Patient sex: M
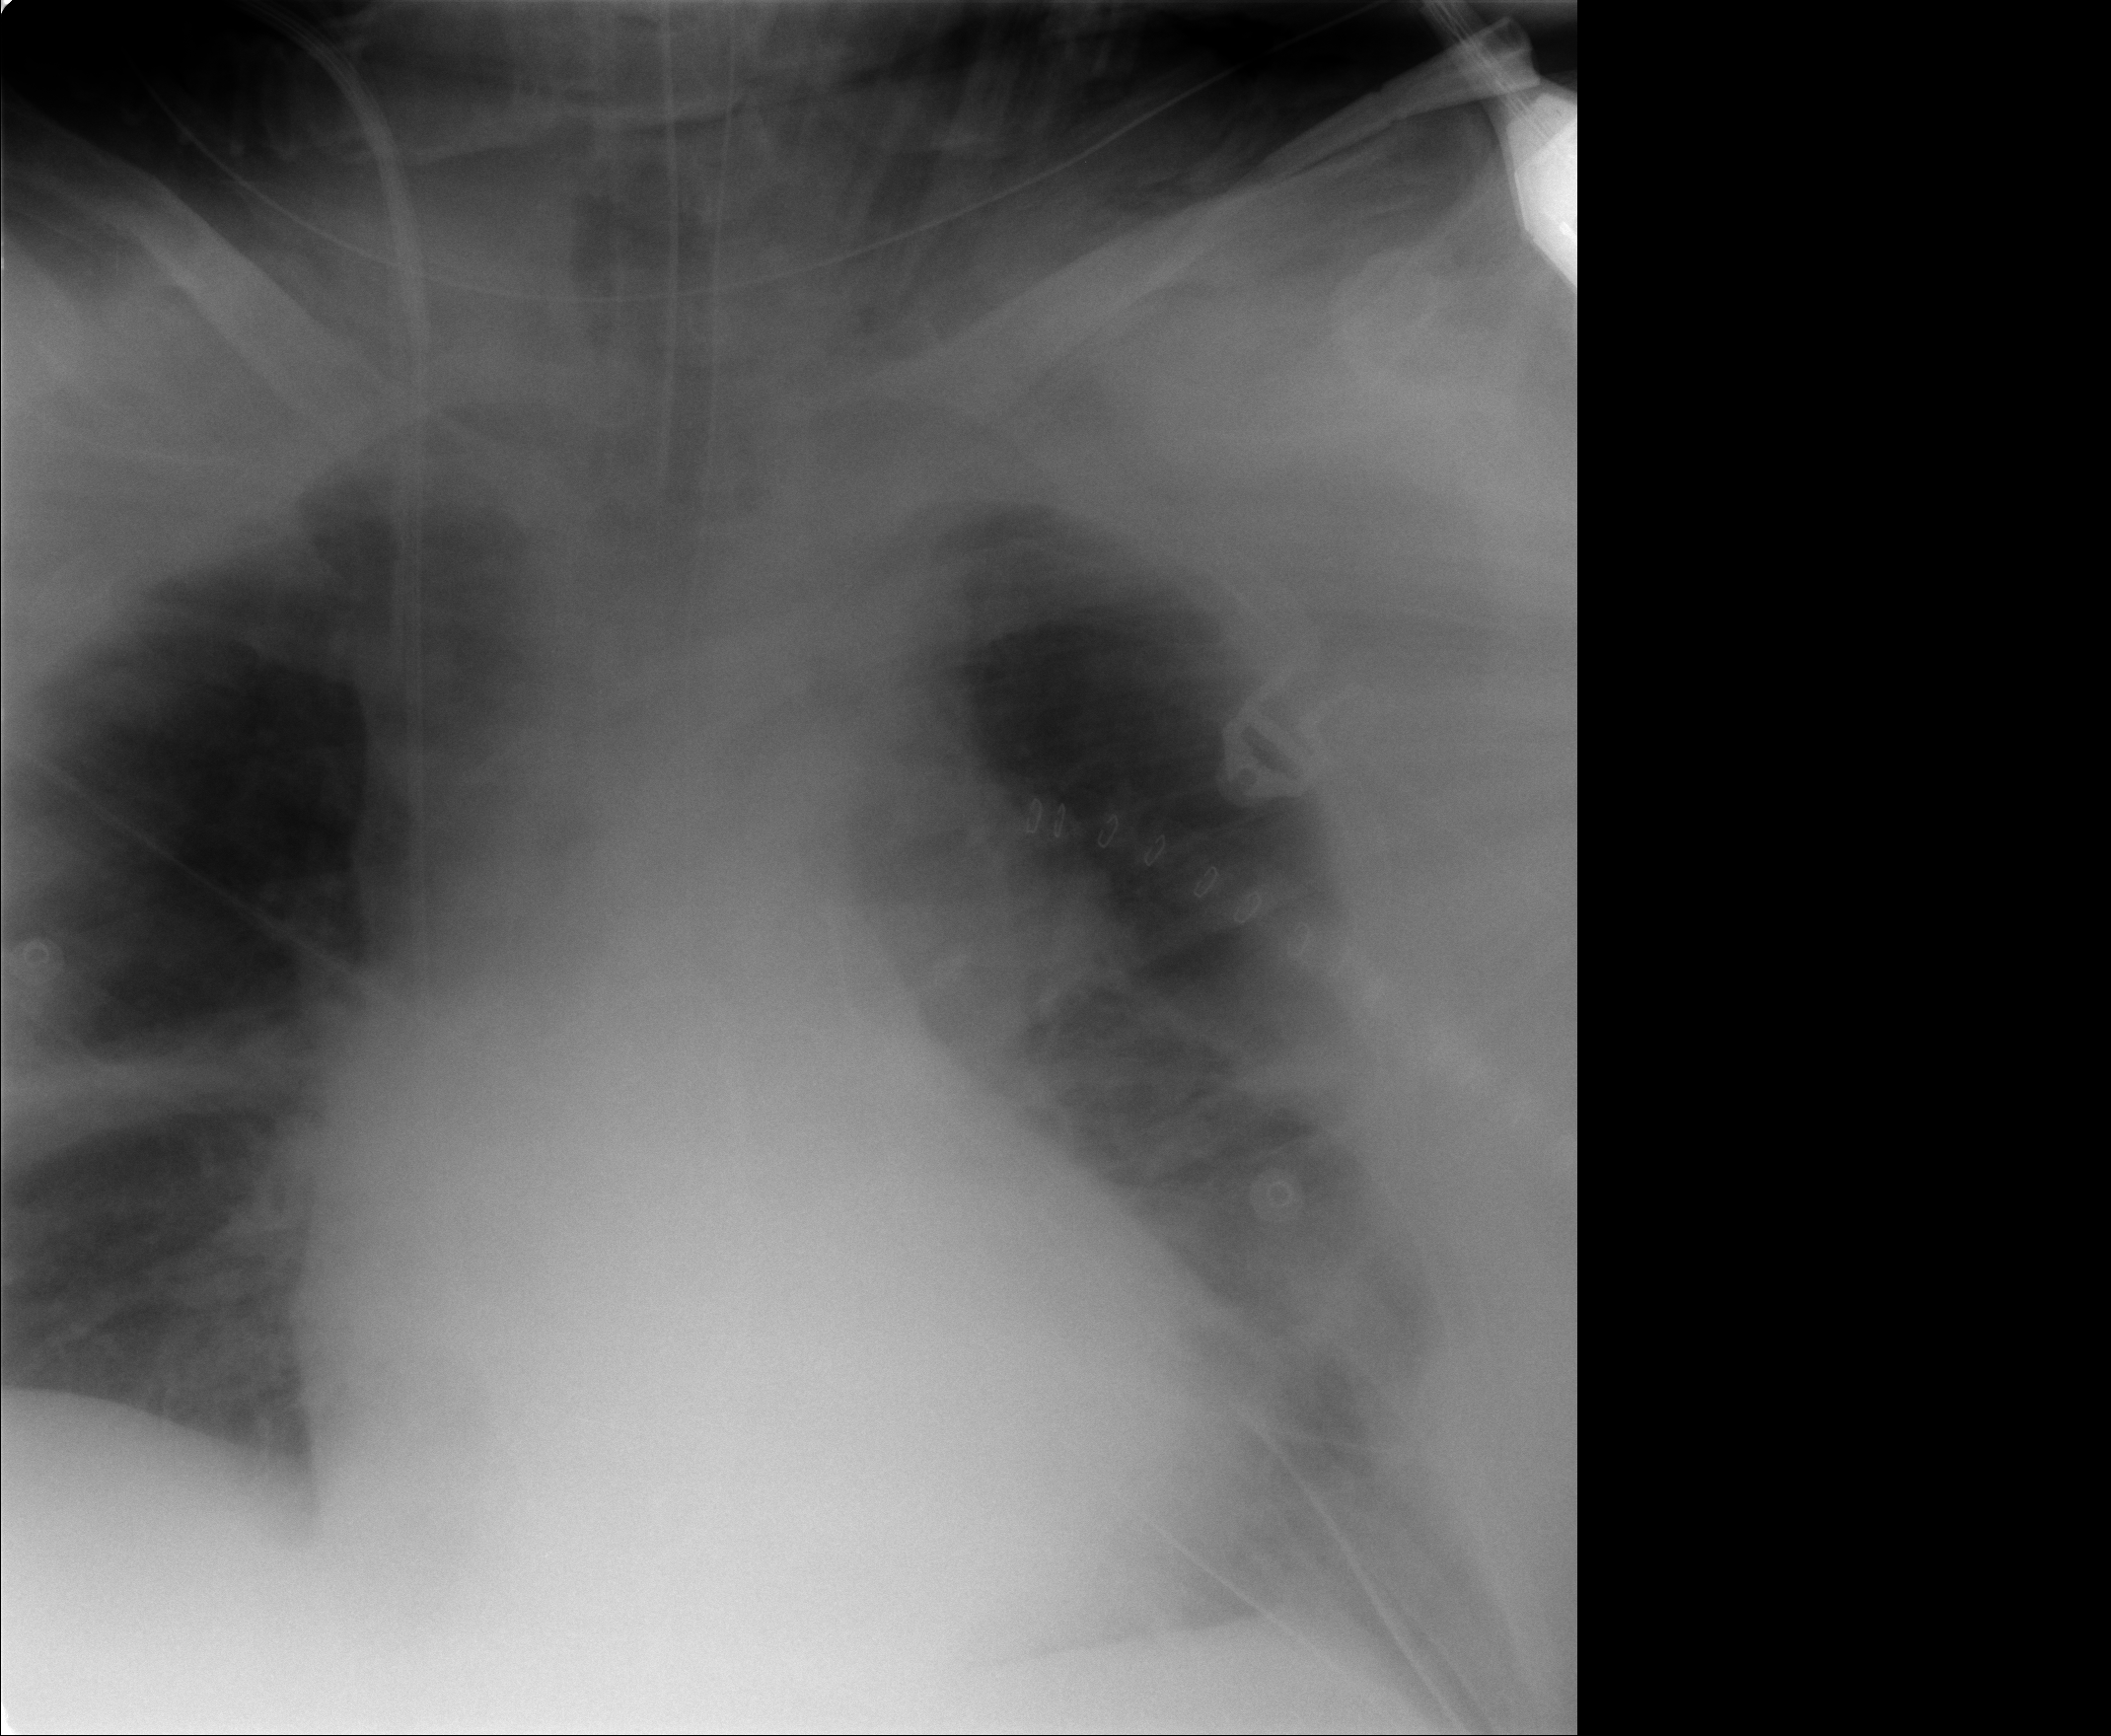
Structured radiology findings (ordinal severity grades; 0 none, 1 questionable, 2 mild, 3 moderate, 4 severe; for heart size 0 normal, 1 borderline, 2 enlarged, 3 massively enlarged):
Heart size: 2
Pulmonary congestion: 1
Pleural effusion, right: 0
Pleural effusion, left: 1
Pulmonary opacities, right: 0
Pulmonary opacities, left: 2
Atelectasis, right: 3
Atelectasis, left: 3